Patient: sex F, age 63
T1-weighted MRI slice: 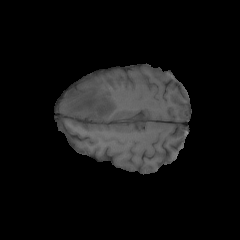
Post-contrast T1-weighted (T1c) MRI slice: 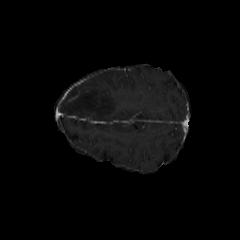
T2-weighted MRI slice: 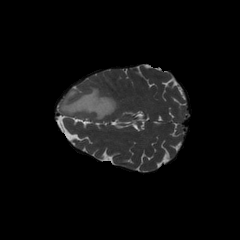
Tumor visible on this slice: yes
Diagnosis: Glioblastoma, IDH-wildtype
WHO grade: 4